高一 · 解析几何
线 $l: y=k x-\sqrt{3}$ 与直线 $l_{1}: 2 x+3 y-6=0$ 的交点位于第一象限, 则直线 $l$ 的倾斜角 $\alpha$ 的取值范围是
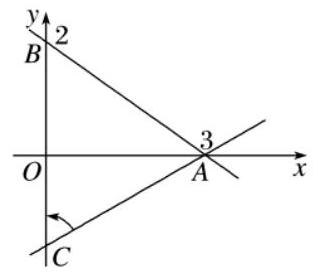
答案: $\left(30^{\circ}, 90^{\circ}\right)$
解析: $l_{1}: 2 x+3 y-6=0$ 过 $A(3,0), B(0,2)$, 而 $l$ 过定点 $C(0,-\sqrt{3})$,

由图象可知 $\left\{\begin{array}{l}k>k_{A C}, \\ k>0,\end{array}\right.$
$\therefore l$ 倾斜角 $\alpha$ 的范围是 $\left(30^{\circ}, 90^{\circ}\right)$.